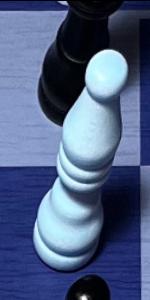
Label: Bishop_White